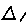
Label: triangle